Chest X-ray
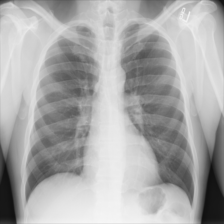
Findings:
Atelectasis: negative
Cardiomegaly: negative
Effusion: negative
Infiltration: negative
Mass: negative
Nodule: negative
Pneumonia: negative
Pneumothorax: negative
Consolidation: negative
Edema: negative
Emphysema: negative
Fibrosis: negative
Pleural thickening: negative
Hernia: negative